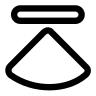
Cursor type: resize_n
OS/theme: linux-bibata
Variant: white